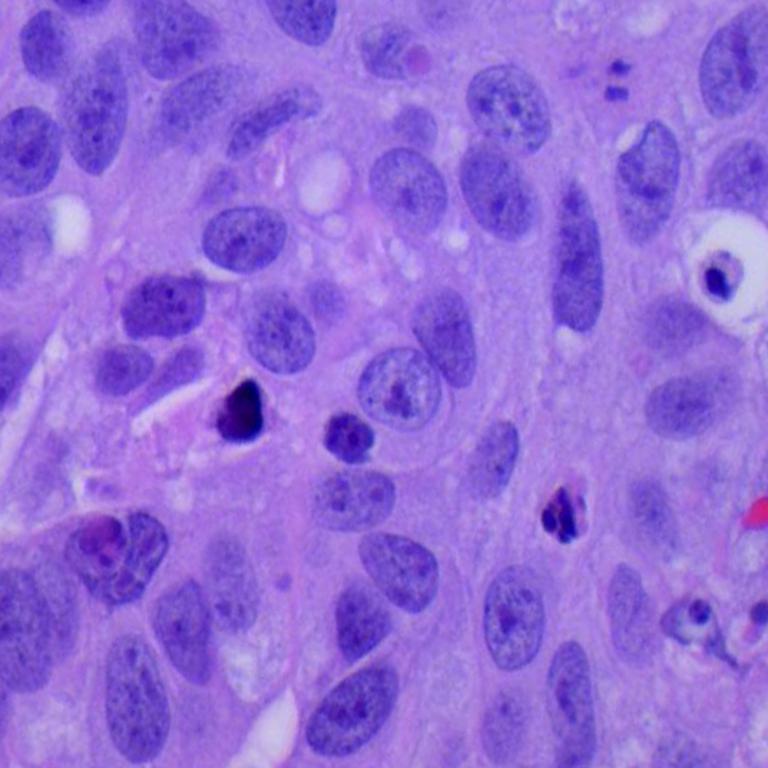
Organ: lung
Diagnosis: squamous carcinomas